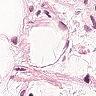
Metastatic tissue present: no